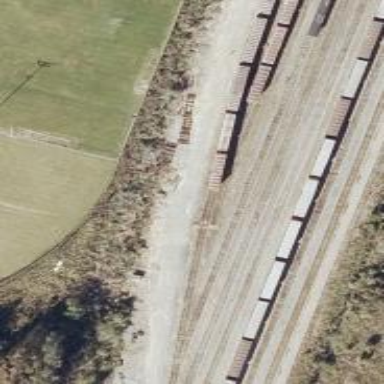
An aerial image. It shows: Railway yard in service.